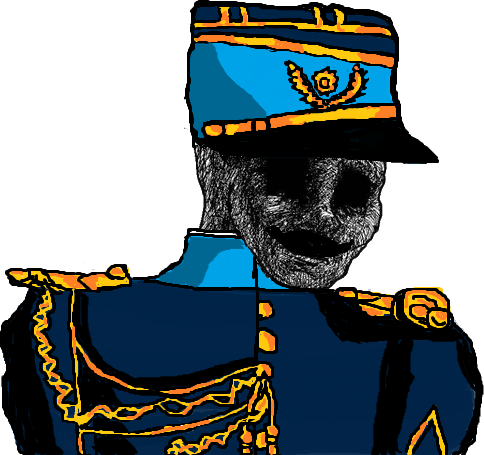
Label: 5_Withered_Wojak